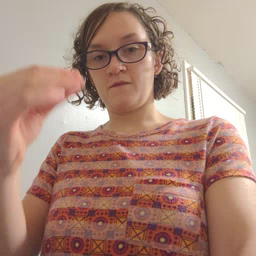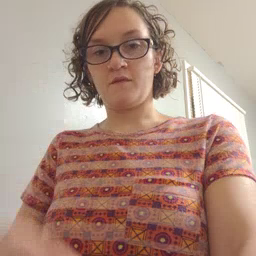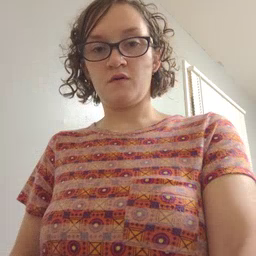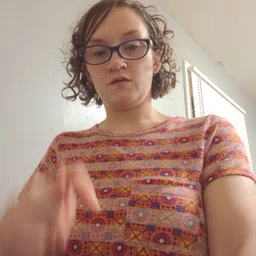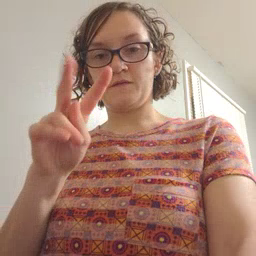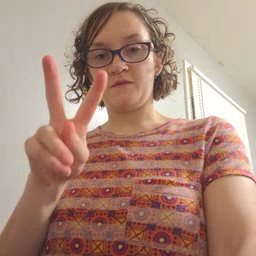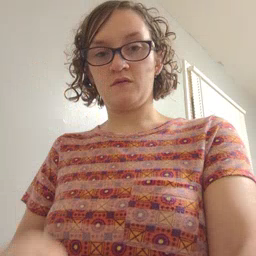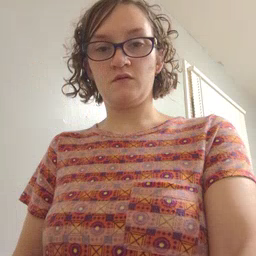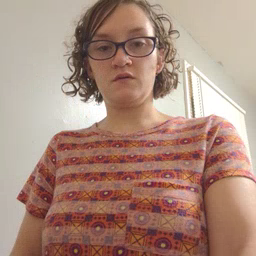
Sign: TV